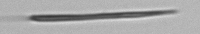
Label: fiber